Field crop: tomato
Growth stage: 1
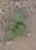
Species: solanum